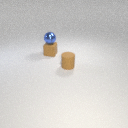
small brown rubber cube to the left of small brown rubber cylinder